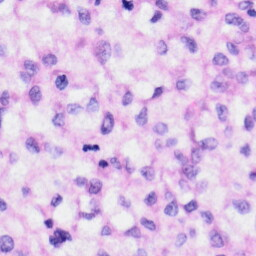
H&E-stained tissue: Liver